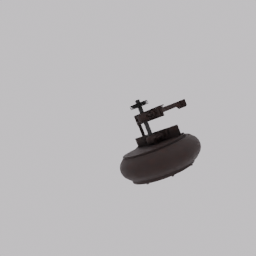
Label: mechanical